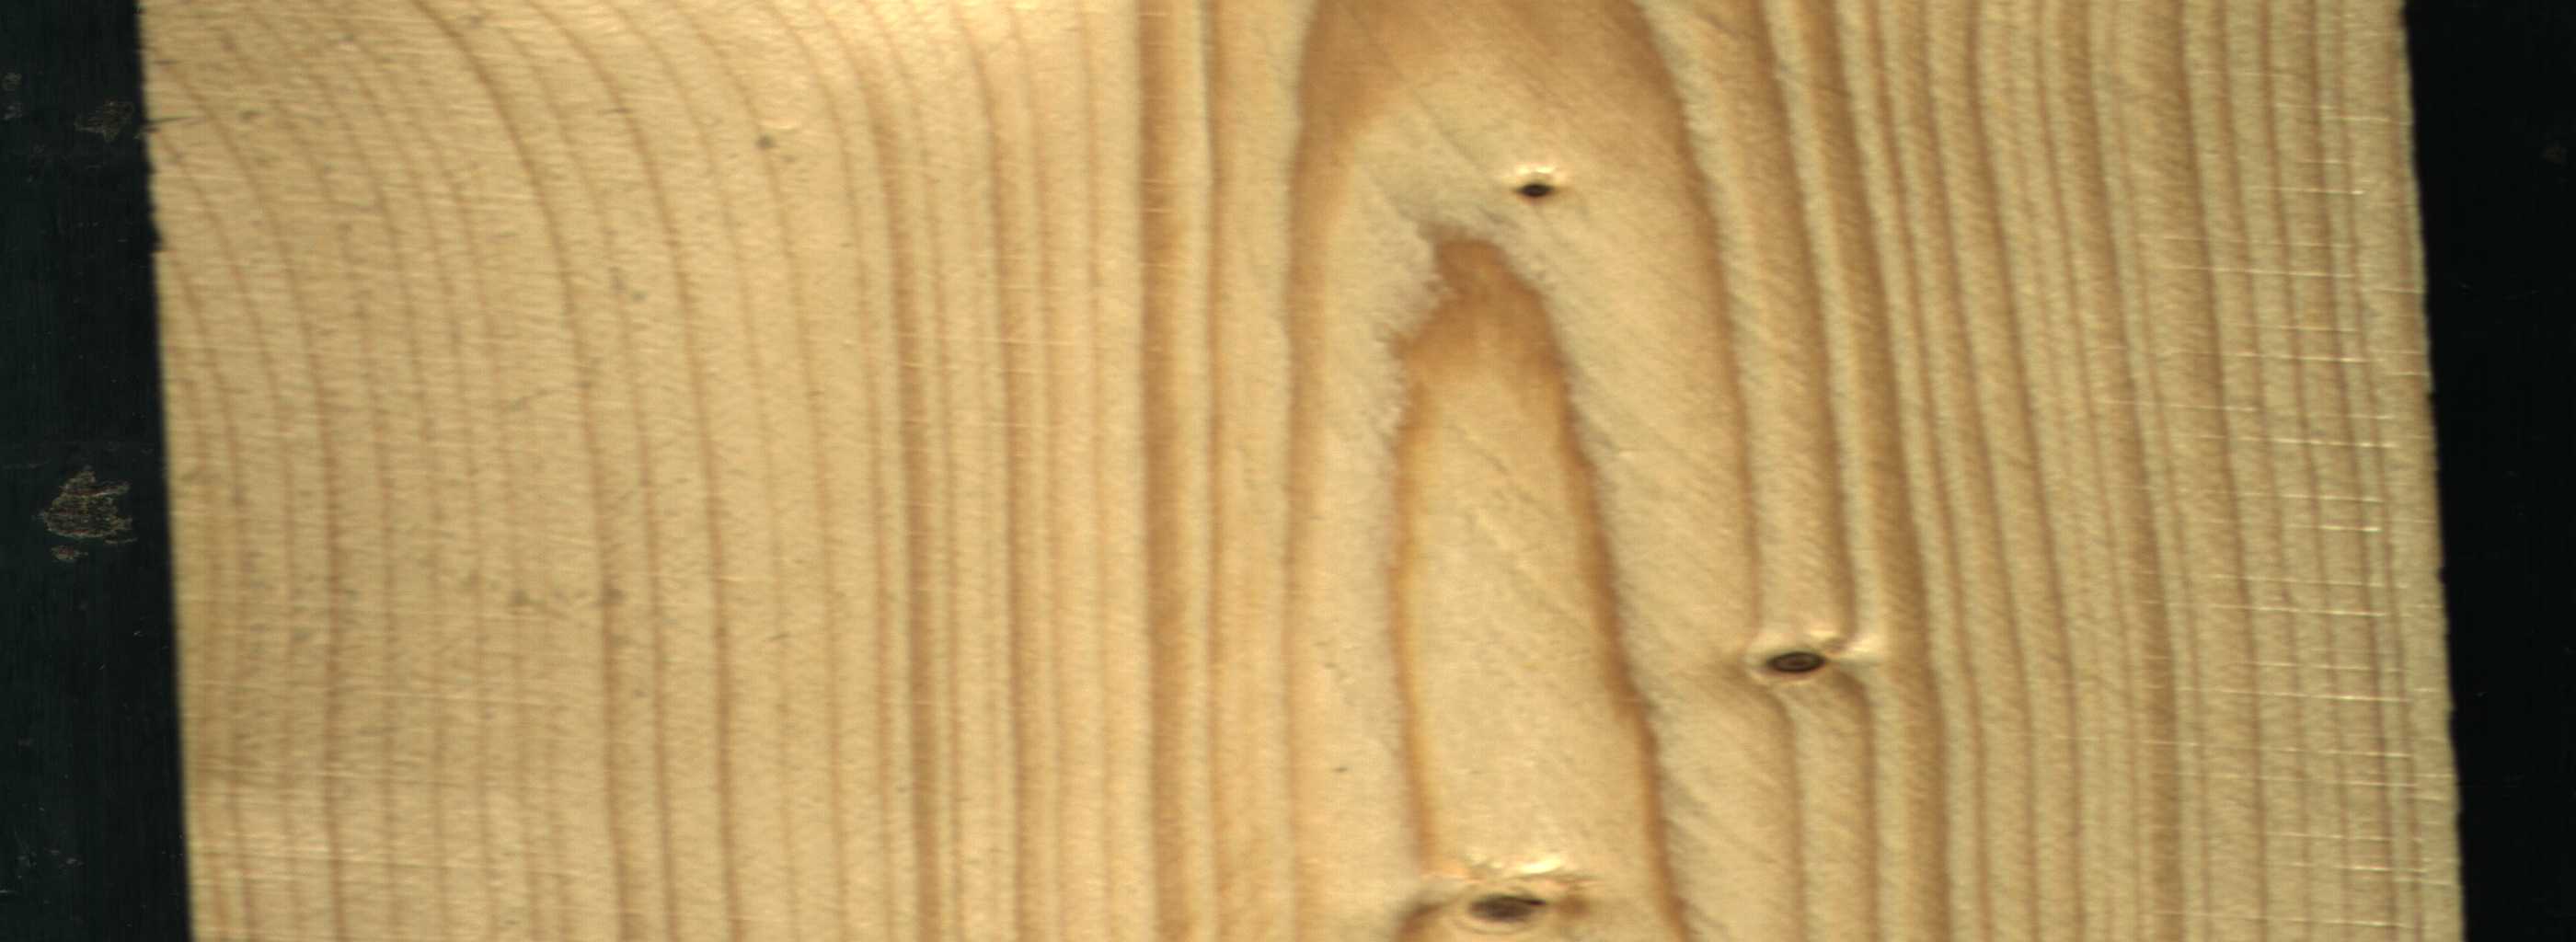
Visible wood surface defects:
Dead_Knot
Dead_Knot
Live_Knot